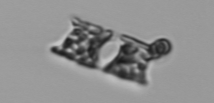
Label: Eucampia